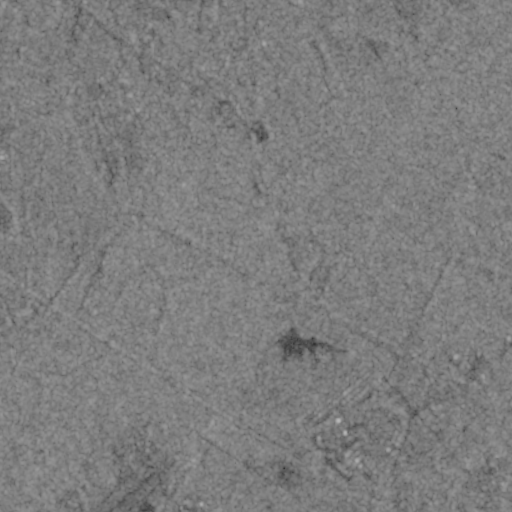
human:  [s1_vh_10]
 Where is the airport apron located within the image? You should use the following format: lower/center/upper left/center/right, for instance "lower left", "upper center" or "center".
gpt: The airport apron is located in the lower left of the image.
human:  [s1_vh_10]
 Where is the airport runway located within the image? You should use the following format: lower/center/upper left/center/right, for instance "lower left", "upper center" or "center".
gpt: The airport runway is located in the lower left of the image.
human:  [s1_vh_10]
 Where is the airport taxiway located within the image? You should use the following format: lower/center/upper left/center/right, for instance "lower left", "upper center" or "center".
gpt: The airport taxiway is located in the lower left of the image.
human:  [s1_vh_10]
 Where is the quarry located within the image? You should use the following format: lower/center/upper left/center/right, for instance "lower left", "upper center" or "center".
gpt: There is no quarry in the image.

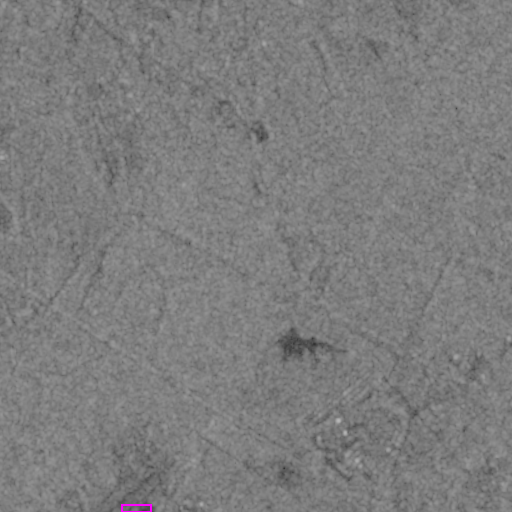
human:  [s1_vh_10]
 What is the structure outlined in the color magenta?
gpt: The structure outlined in magenta is an airport apron.
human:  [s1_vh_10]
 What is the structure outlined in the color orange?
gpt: There is no orange outline.